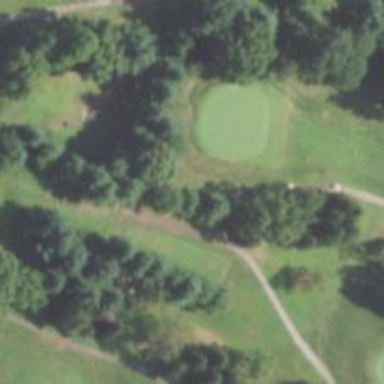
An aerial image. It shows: Golf cartpath that is also road path.